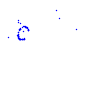
Particle: proton